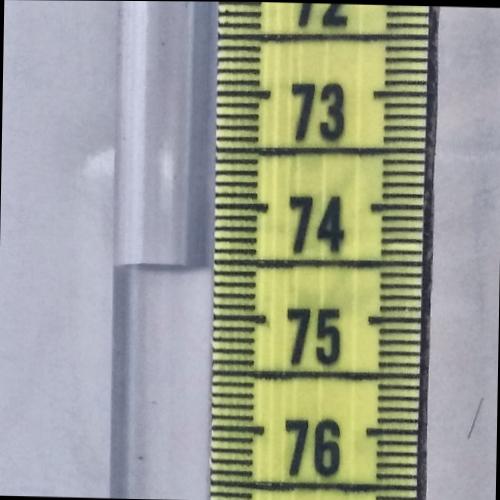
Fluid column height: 74.6 cm